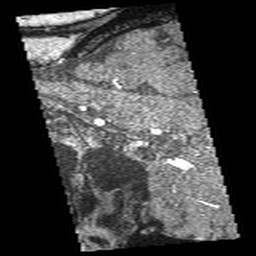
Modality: angio
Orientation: sagittal
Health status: ill
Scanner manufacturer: siemens
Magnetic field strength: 3 T
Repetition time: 0.022 s
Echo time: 0.00401 s